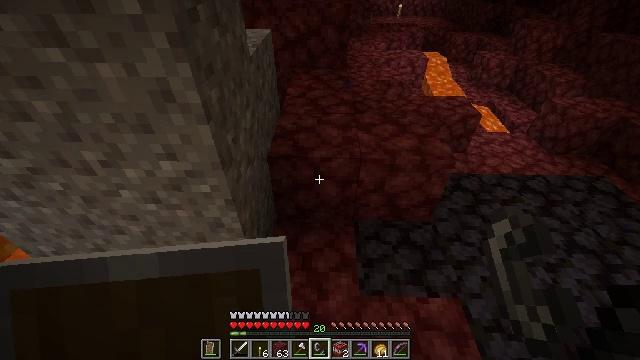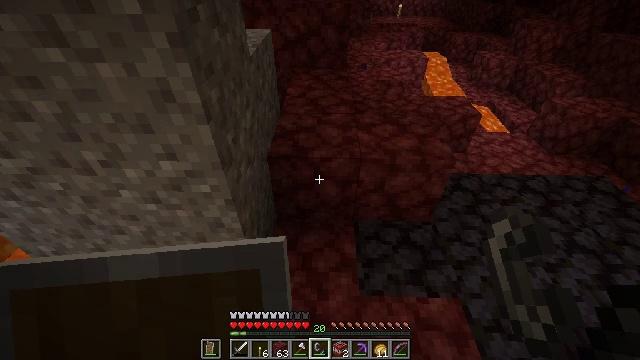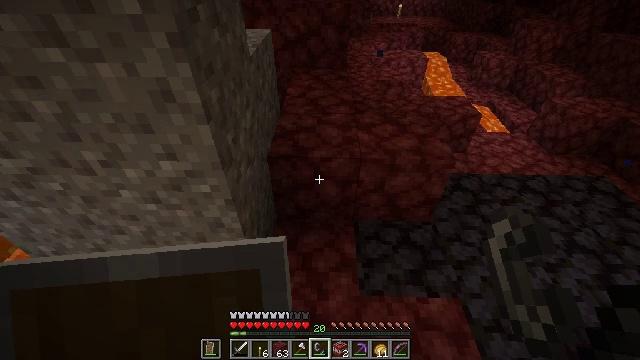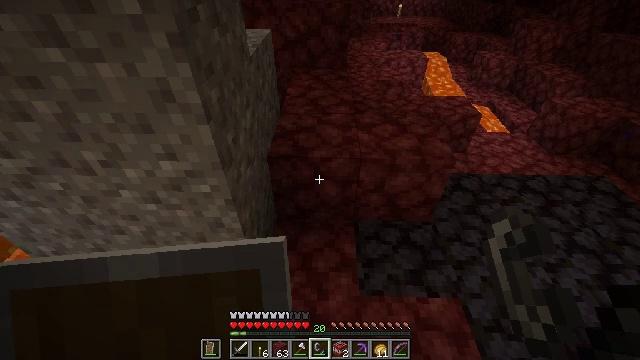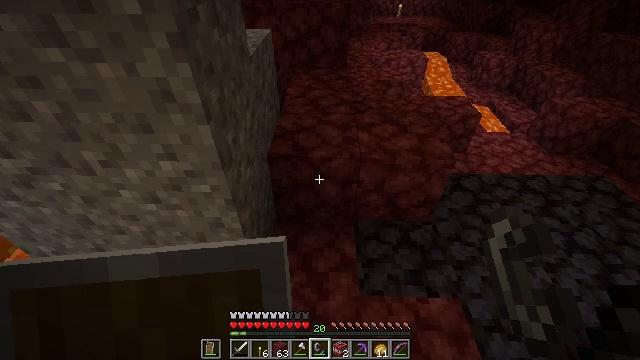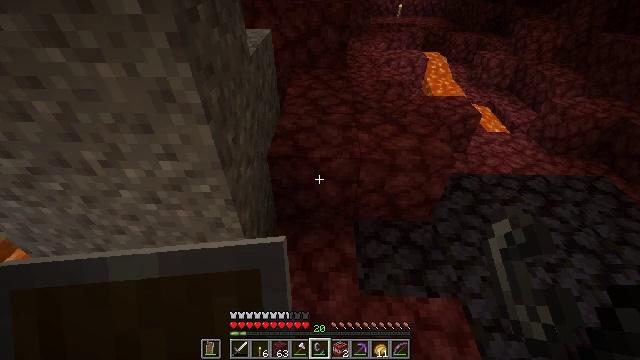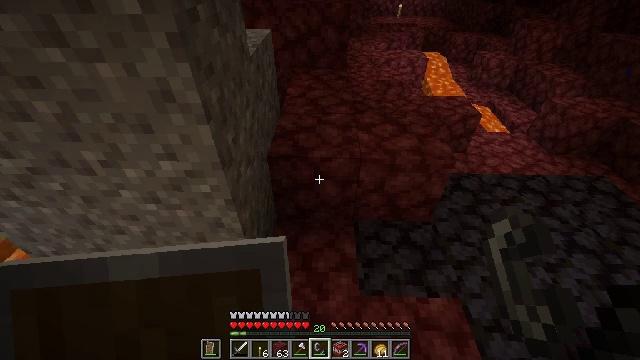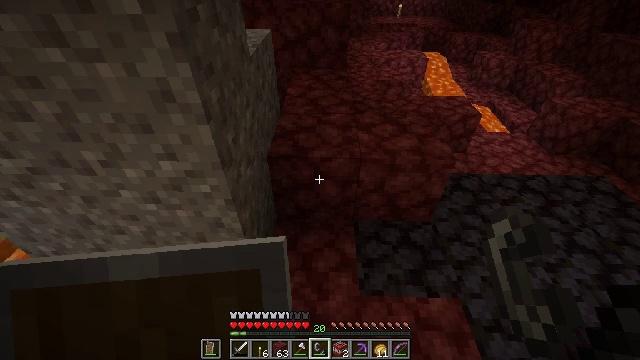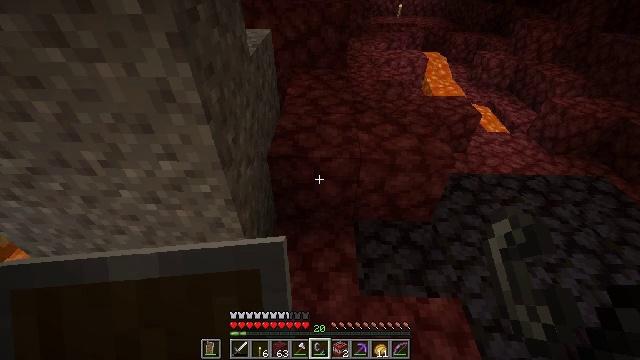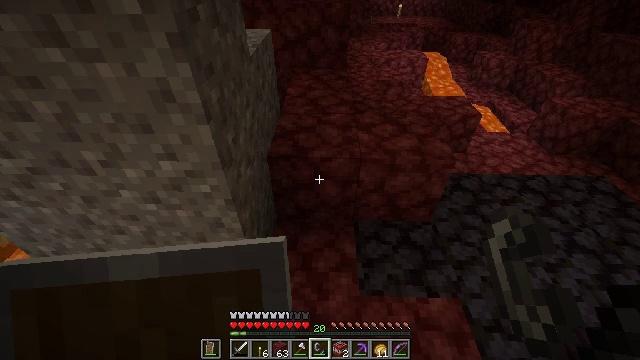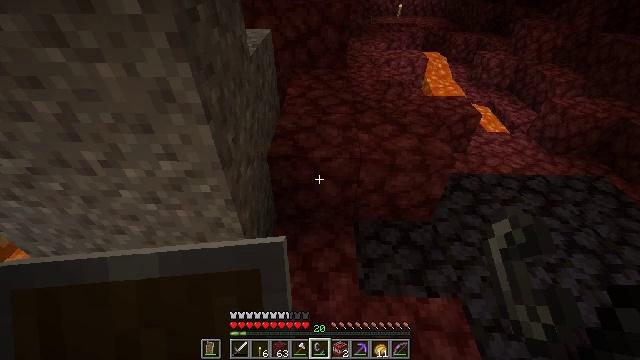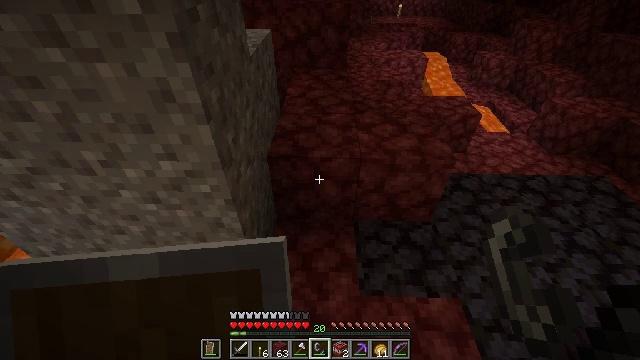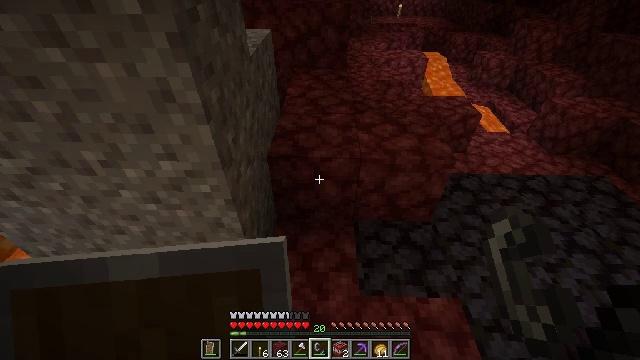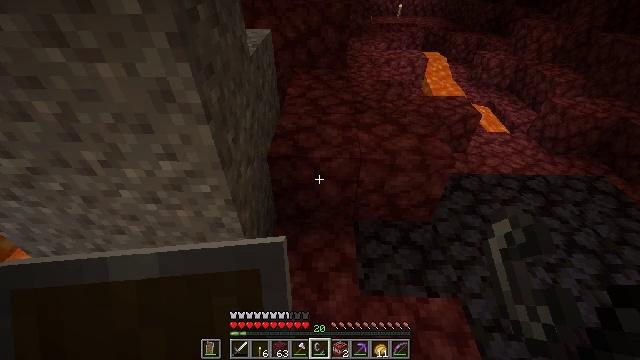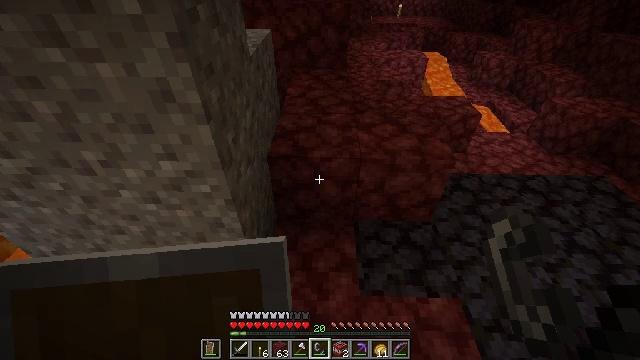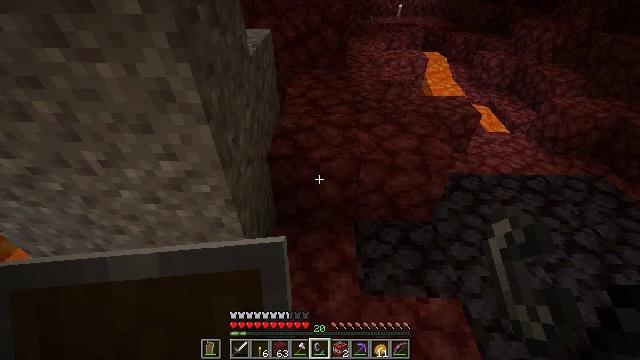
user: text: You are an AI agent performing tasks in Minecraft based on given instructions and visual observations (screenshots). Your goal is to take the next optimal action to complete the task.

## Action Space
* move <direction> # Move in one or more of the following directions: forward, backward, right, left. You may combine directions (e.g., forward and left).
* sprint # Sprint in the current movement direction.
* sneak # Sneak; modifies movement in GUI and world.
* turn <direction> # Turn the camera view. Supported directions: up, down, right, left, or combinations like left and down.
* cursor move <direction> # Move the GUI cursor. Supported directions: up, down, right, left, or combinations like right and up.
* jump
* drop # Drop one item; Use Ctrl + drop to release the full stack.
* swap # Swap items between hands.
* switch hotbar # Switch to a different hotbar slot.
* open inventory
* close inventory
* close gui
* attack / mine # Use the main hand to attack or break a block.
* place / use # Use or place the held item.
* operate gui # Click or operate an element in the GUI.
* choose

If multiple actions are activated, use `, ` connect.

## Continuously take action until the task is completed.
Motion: motion action
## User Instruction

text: Use a strong pickaxe to gather ancient debris.
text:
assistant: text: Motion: no_op
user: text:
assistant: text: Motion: no_op
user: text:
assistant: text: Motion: no_op
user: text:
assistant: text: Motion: no_op
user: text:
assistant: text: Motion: no_op
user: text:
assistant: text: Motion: no_op
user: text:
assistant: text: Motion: no_op
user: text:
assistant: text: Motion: no_op
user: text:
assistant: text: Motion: no_op
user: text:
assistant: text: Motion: no_op
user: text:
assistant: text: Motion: no_op
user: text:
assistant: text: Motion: no_op
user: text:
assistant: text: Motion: no_op
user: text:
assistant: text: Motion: no_op
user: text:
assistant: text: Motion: no_op
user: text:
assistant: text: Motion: no_op
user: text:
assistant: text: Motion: no_op
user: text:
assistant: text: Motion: no_op
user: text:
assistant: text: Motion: no_op
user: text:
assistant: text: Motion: no_op
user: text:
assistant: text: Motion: no_op
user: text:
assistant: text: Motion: no_op
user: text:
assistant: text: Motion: no_op
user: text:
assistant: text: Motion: no_op
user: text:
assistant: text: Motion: no_op
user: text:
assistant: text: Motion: no_op
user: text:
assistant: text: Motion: no_op
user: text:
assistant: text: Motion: no_op
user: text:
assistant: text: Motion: no_op
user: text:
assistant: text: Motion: no_op